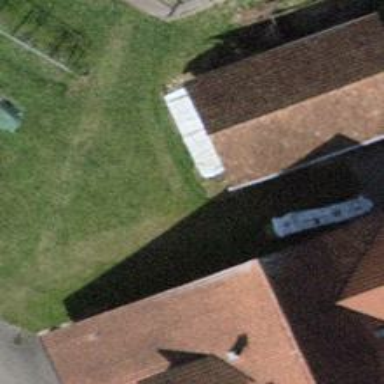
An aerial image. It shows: Shed building.